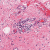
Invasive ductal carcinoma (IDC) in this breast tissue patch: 0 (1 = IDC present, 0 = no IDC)